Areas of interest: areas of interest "Lanzhou University Basketball Court"
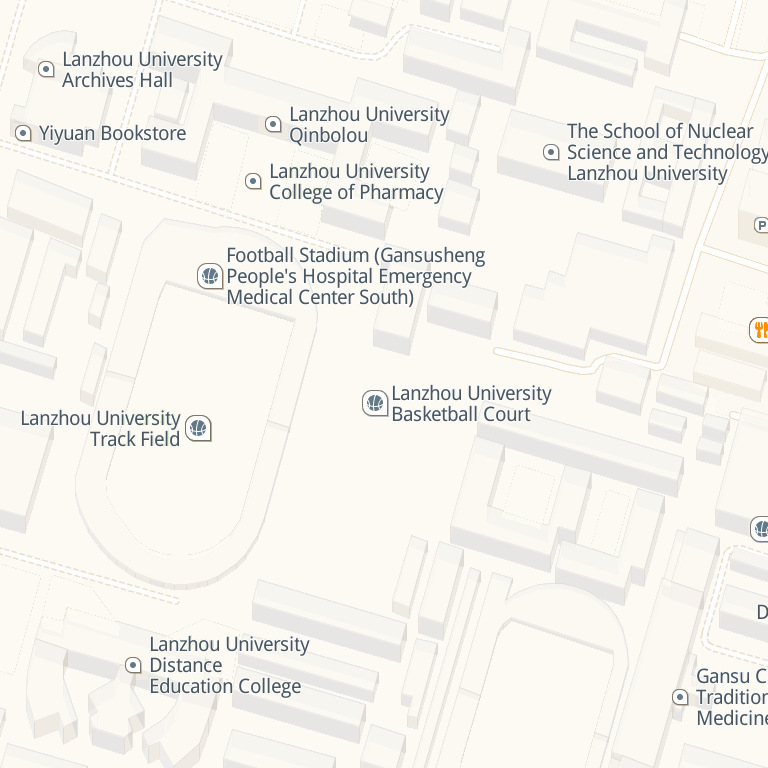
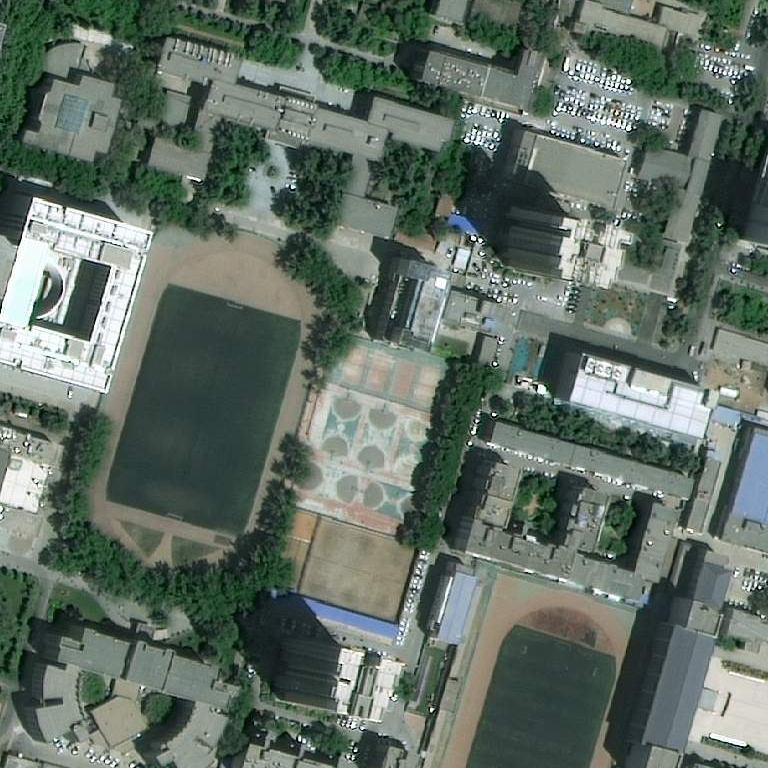